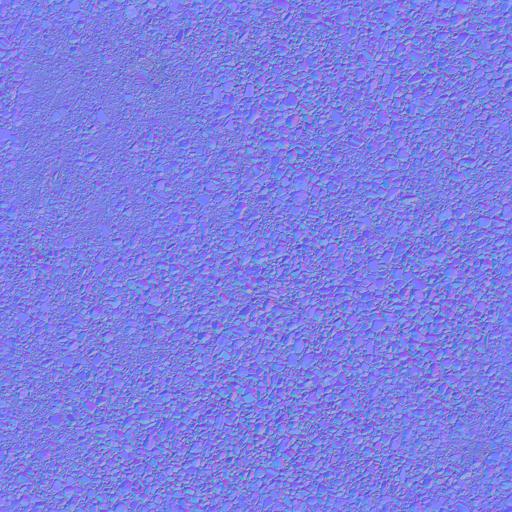
dirt dirty gravel ground